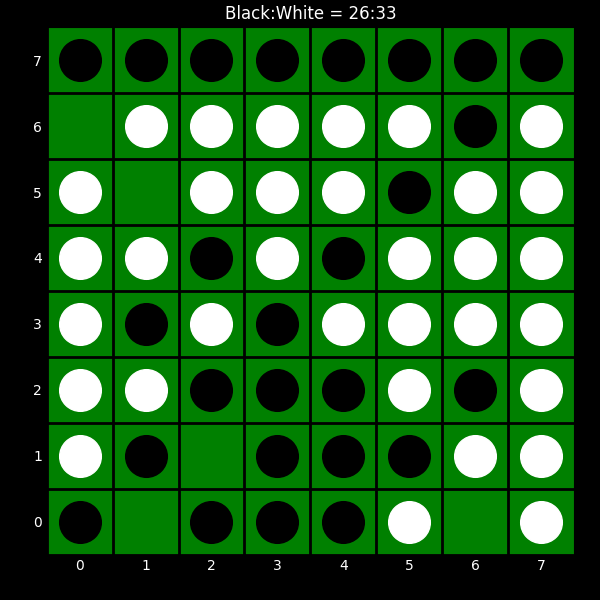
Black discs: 26
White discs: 33